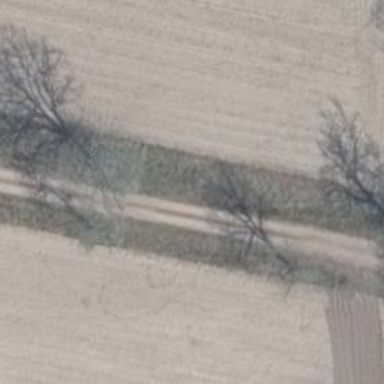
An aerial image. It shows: Row of trees in natural setting.